Aerial crown-view tile of a tropical tree (Barro Colorado Island, Panama), acquired 20250217:
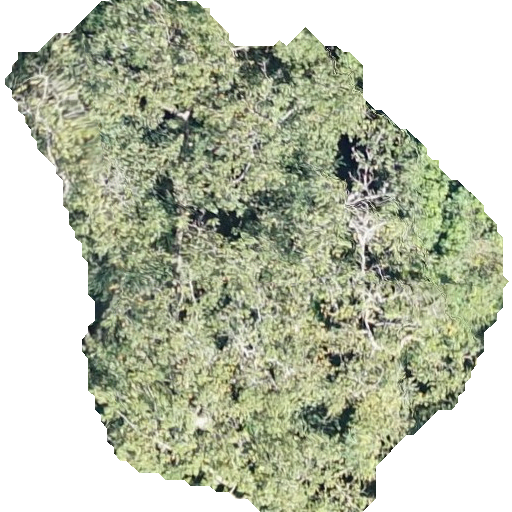
Species: Spondias radlkoferi
GBIF accepted scientific name: Spondias radlkoferi
Crown area: 253.864 m²